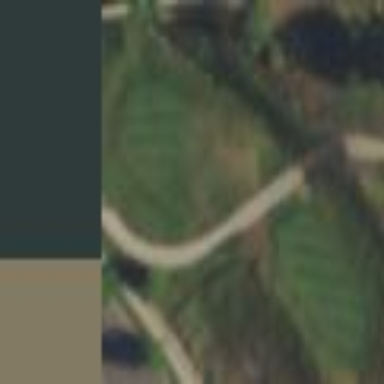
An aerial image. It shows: Area of rough grass used for golf.